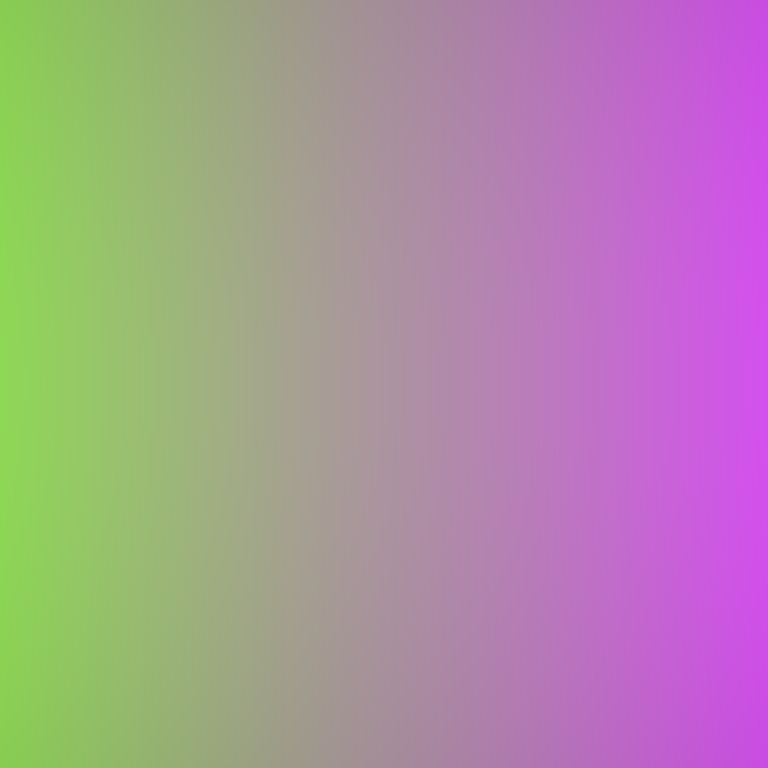
Abstract light effect, smooth gradient from vibrant green to soft purple, calm atmosphere, diffuse light, no room, no furniture, no objects.